Interaction volume radius: 10 \u00c5
Interaction volume height: 50 \u00c5
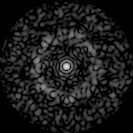
Disorder parameter: 0.8218